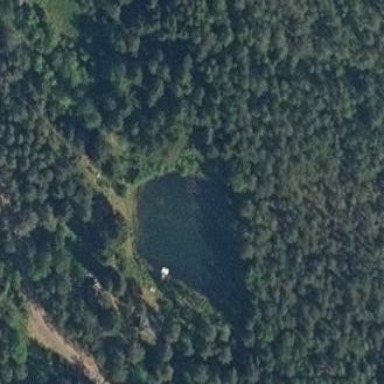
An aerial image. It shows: Serene pond surrounded by nature.